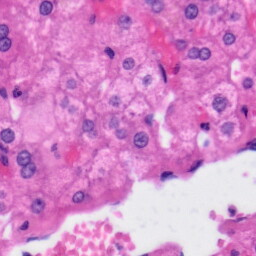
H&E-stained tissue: Liver